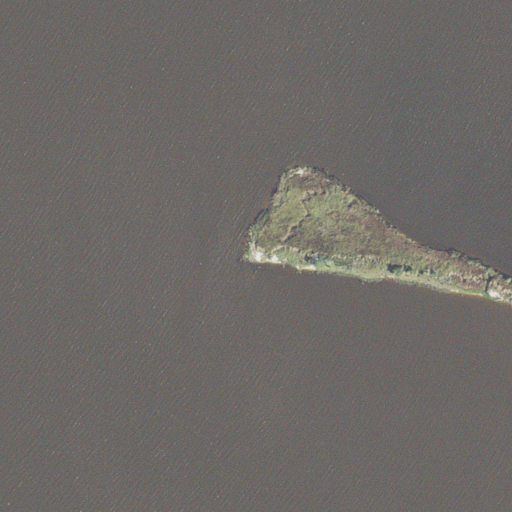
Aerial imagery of cape in North Carolina named Bay Point containing open water and herbaceous wetlands